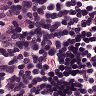
Metastatic tissue present: no